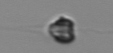
Label: Apedinella